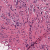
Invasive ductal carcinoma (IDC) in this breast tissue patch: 1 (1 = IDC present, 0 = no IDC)